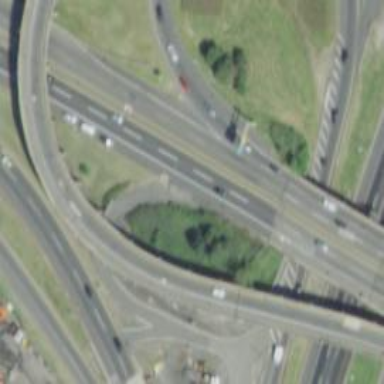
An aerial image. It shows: Motorway junction.